Question: I have the following table:

What I'm wanting to do is extend the column to the size of the window without displaying the extra lines where there is no column (the cells to the right of the item column). I'm somewhat familiar with most of SWT, but these tables are still confusing me.
I want to be able to select an item by clicking anywhere on the row.
Here is the simple UI code I used to make the above screen cap:
'''
public static void main(String[] args) {
Display display = new Display();
Shell shell = new Shell(display);
shell.setLayout(new GridLayout());
Table table = new Table (shell, SWT.MULTI | SWT.BORDER | SWT.FULL_SELECTION);
table.setLinesVisible (true);
table.setHeaderVisible (false);
GridData data = new GridData(SWT.FILL, SWT.FILL, true, true);
data.heightHint = 200;
table.setLayoutData(data);
TableColumn column = new TableColumn (table, SWT.NONE);
column.setResizable(true);
int count = 15;
for (int i=0; i<count; i++) {
TableItem item = new TableItem (table, SWT.NONE);
item.setText (0, "item " + i);
}
column.pack();
shell.pack();
shell.open();
while(!shell.isDisposed()) {
if (!display.readAndDispatch()) {
display.sleep();
}
}
display.dispose();
}
'''
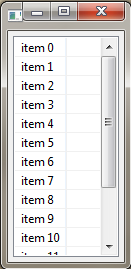
Answer: Make your Table to be the only child of its parent and create a column with following:
'''
import org.eclipse.jface.viewers.ColumnWeightData;
import org.eclipse.swt.widgets.Table;
import org.eclipse.swt.widgets.TableColumn;
import org.eclipse.jface.layout.TableColumnLayout;
public class ColumnHelper {
public static void createColumn(Table table) {
TableColumnLayout layout = new TableColumnLayout();
table.getParent().setLayout(layout);
TableColumn column = new TableColumn (table, SWT.NONE);
layout.setColumnData(column, new ColumnWeightData(10));
}
}
'''
If you experience a <URL> of table, replace TableColumnLayout with:
'''
/** Forces table never to take more space than parent has*/
public class TableColumnLayout extends org.eclipse.jface.layout.TableColumnLayout {
@Override
protected Point computeSize(Composite composite, int wHint, int hHint, boolean flushCache) {
return new Point(wHint, hHint);
}
}
'''